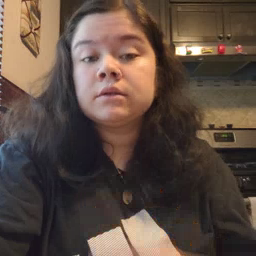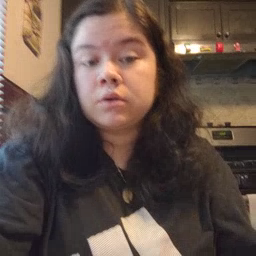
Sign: ride